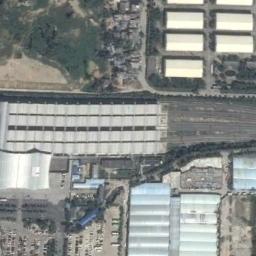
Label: railway_station